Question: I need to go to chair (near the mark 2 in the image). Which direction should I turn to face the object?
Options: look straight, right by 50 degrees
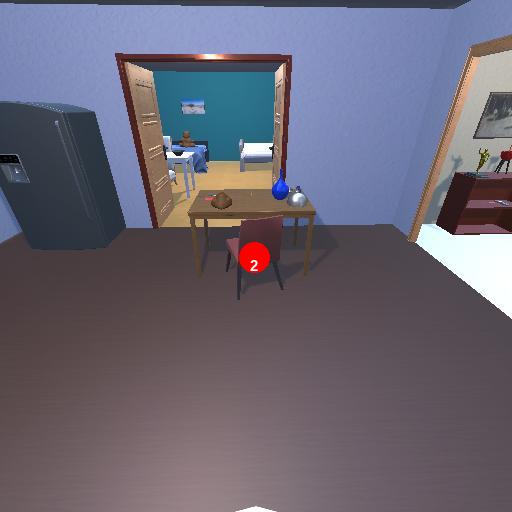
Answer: look straight